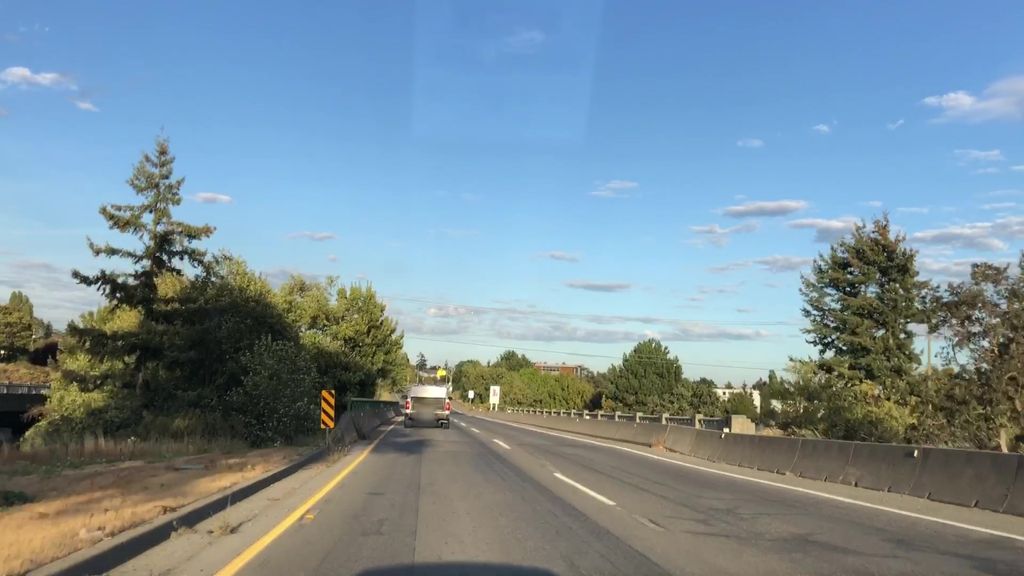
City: victoria